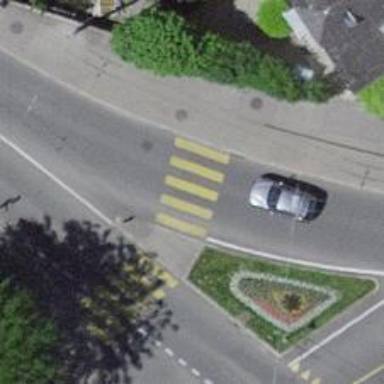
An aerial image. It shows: Uncontrolled road crossing with pedestrian island.